Field crop: maize
Growth stage: 2
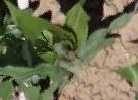
Species: maize